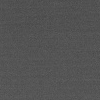
Atmospheric dust classification: dusty